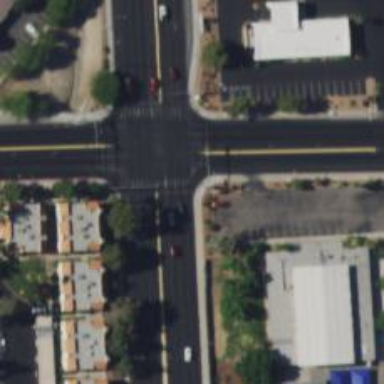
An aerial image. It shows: Solid stop line on the road marking.